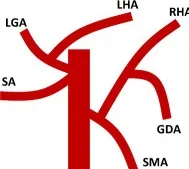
Vascular anomalies associated with surgical intervention in patients with Situs Inversus Totalis (SIT) coexistent with gastric cancer. (C) Patient with Right Hepatic Artery (RHA) originating from the SMA and Accessory Left Hepatic Artery (ALHA) deriving from the Left Gastric Artery (LGA).
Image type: endoscopy (airway_endoscopy)